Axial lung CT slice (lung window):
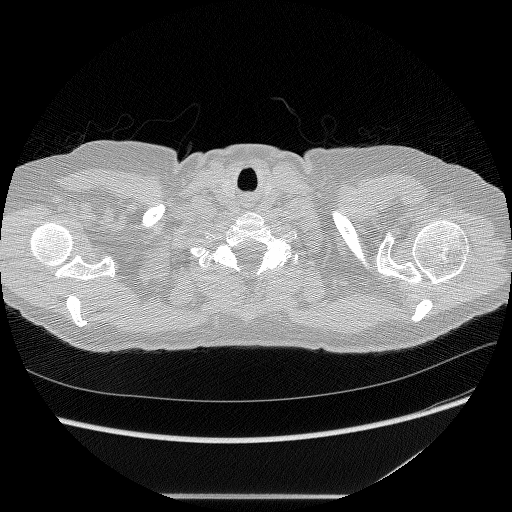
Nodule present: no